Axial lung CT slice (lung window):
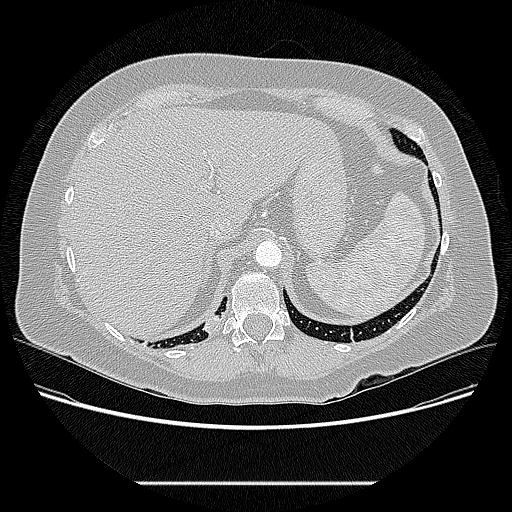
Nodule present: yes
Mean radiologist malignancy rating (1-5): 3